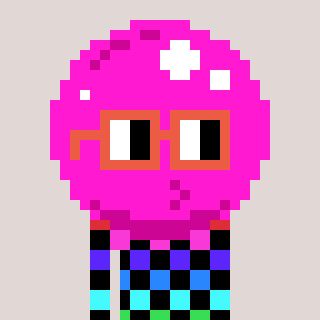
a pixel art character with square orange glasses, a bubblegum-shaped head and a hotbrown-colored body on a warm background